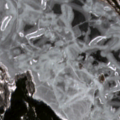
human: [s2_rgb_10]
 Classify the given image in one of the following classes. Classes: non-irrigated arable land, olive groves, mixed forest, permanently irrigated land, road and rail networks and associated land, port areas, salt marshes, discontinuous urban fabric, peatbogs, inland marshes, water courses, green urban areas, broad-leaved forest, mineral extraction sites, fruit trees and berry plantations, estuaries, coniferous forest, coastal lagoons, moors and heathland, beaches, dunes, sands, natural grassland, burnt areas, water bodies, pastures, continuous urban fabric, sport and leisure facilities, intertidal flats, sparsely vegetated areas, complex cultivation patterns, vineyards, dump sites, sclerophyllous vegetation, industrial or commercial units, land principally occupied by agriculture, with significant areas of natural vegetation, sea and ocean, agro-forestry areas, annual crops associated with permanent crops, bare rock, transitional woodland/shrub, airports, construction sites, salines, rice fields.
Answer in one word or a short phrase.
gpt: land principally occupied by agriculture, with significant areas of natural vegetation, water bodies